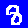
Digit: 8